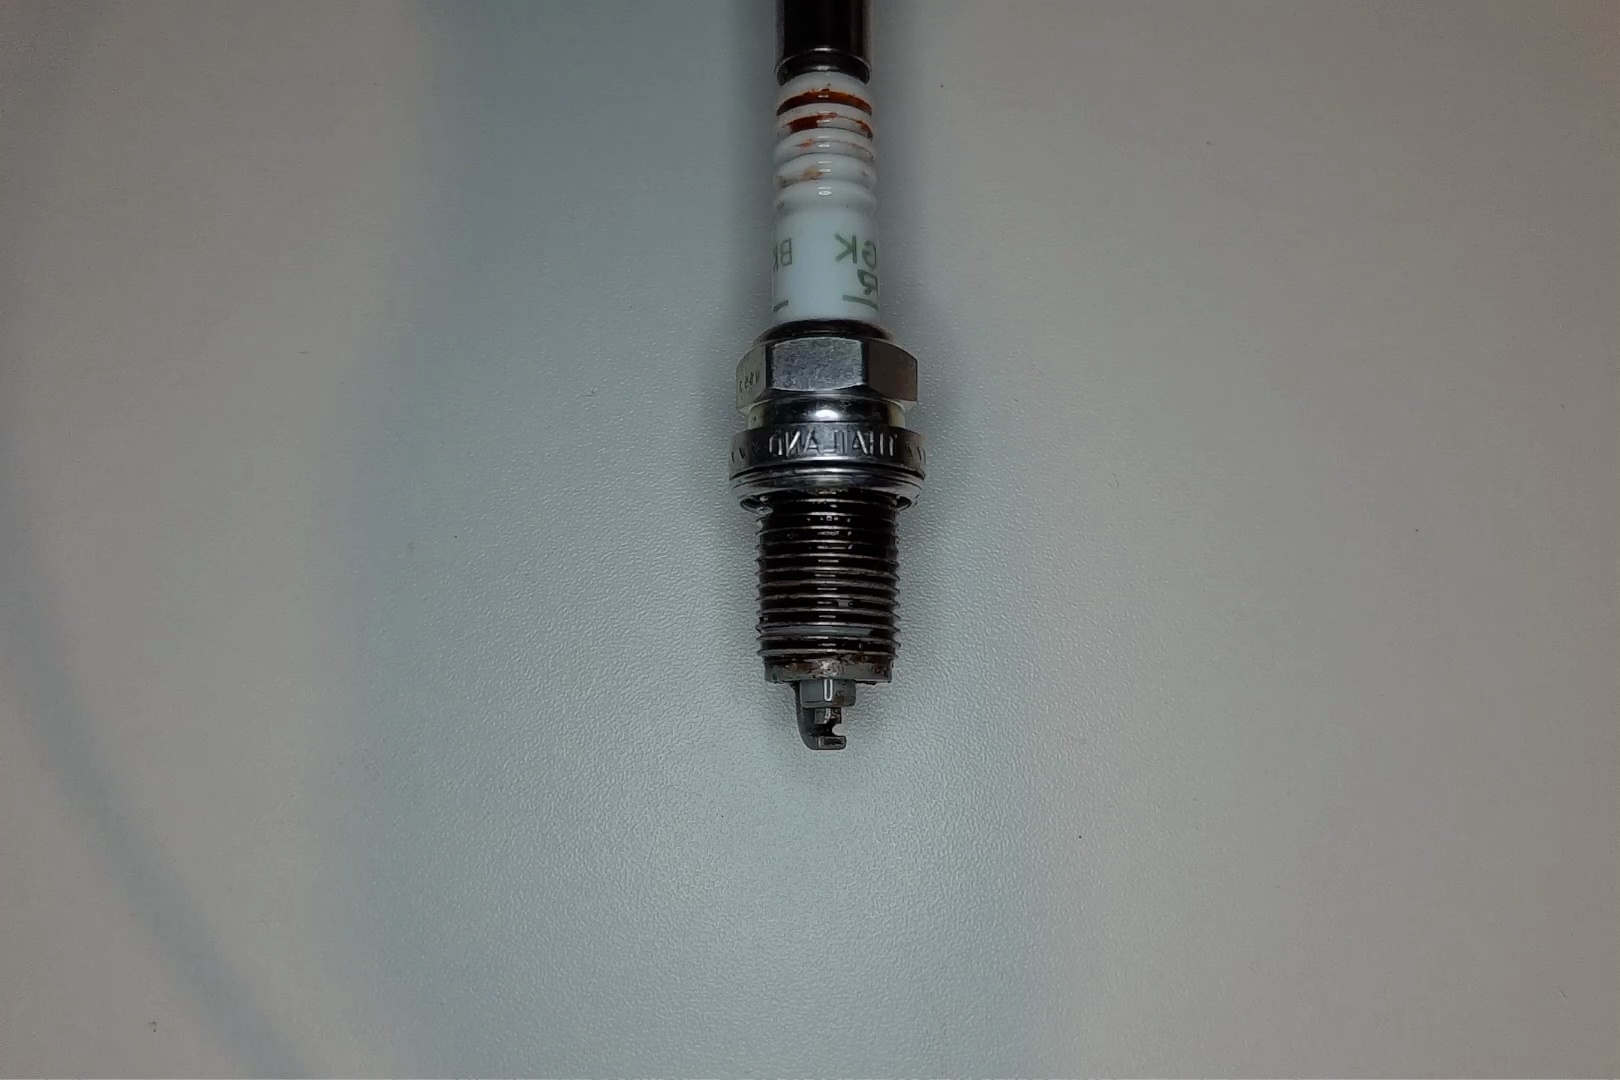
Label: anomaly